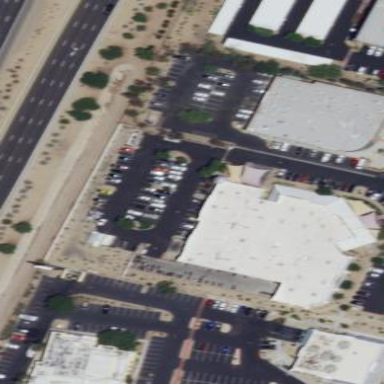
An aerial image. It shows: Building housing motorcycle shop.